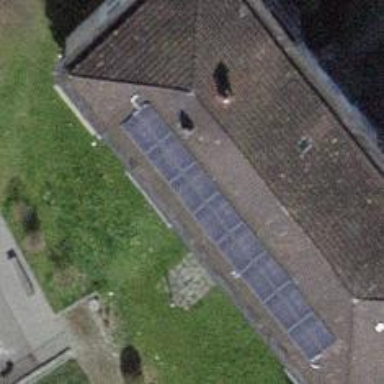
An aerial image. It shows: Solar power generator with photovoltaic panels.